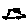
Label: car